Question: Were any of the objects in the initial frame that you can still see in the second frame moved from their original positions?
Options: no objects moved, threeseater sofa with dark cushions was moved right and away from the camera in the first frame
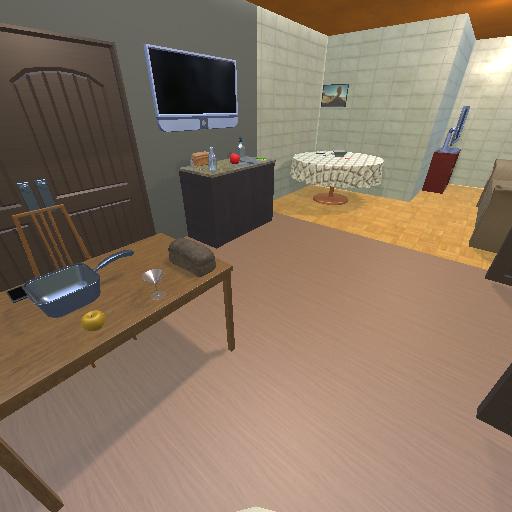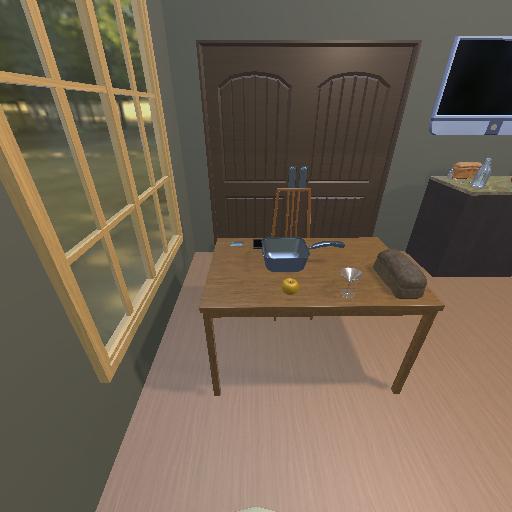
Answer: no objects moved